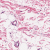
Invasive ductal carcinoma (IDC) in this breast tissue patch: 0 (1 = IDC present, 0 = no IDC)